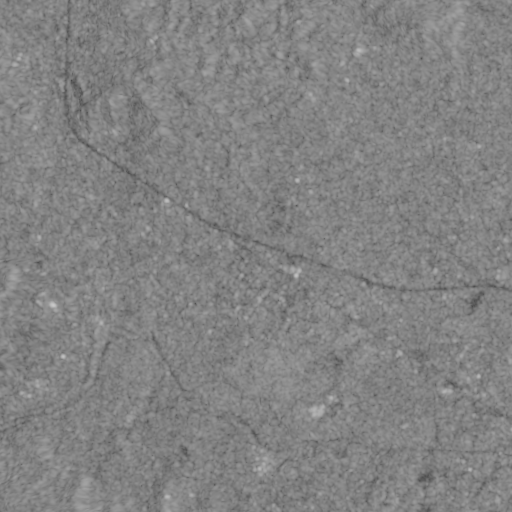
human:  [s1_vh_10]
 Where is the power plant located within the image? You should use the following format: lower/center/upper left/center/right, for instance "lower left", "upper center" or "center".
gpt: The power plant is located in the center of the image.
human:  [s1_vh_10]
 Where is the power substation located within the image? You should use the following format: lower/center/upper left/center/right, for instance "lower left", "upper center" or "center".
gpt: The power substation is located in the center of the image.
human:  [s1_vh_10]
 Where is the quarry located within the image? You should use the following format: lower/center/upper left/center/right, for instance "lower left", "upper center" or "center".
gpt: The quarry is located in the lower left of the image.
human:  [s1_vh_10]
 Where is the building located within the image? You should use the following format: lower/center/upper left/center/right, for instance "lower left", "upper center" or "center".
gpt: There is no building in the image.

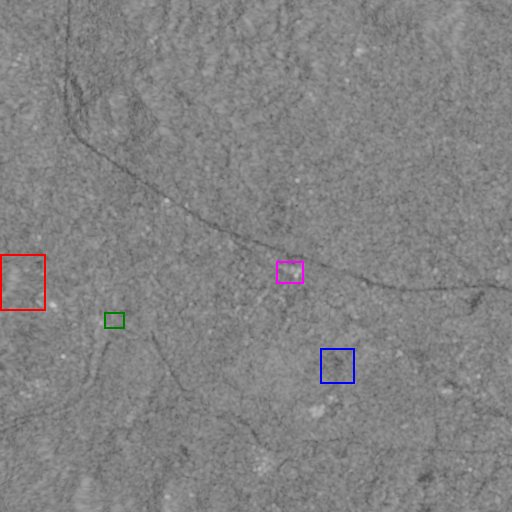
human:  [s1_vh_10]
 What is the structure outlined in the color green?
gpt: The structure outlined in green is a crop field.
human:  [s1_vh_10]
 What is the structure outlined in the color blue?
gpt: The structure outlined in blue is a park.
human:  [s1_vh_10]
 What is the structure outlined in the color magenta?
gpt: The structure outlined in magenta is a power plant.
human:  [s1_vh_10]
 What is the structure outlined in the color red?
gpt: The structure outlined in red is a quarry.
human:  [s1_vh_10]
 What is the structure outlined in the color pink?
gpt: There is no pink outline.